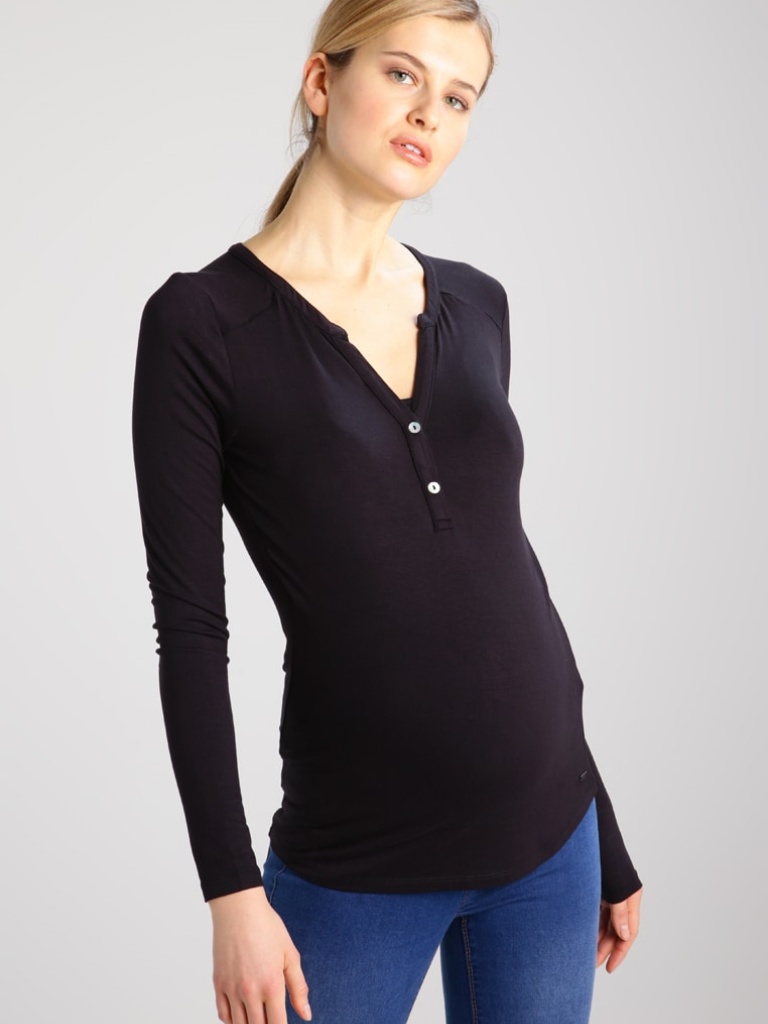
cotton tight a long-sleeved with the sleeves down hip length Untucked v-neck top